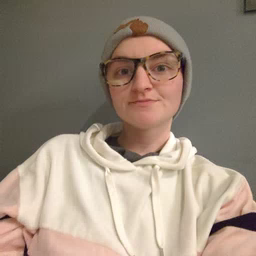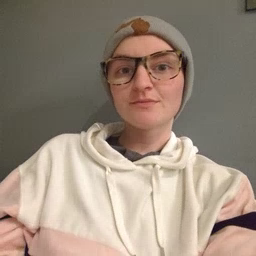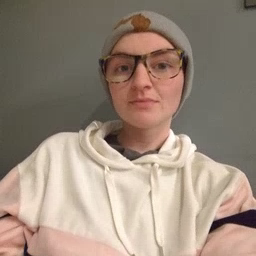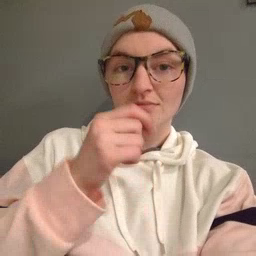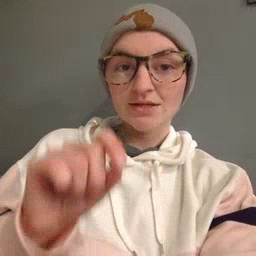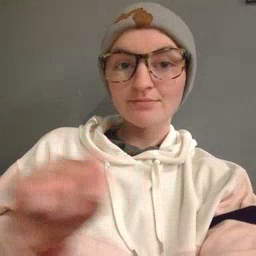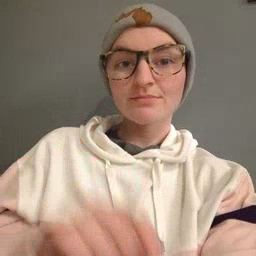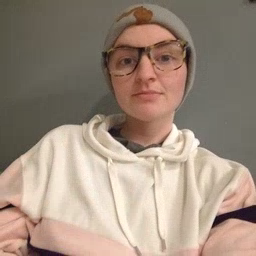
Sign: pencil